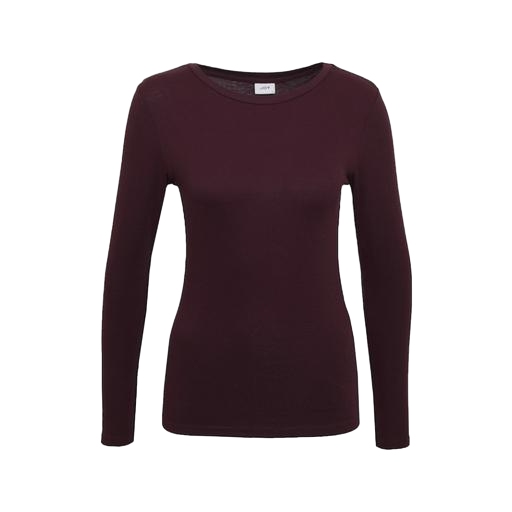
long-sleeve top, longsleeve t-shirt, longsleeved t-shirt, white background